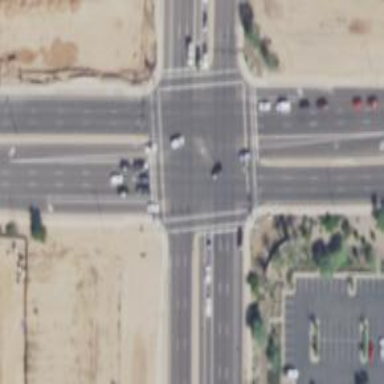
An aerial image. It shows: Marked crossing on the road.